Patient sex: F
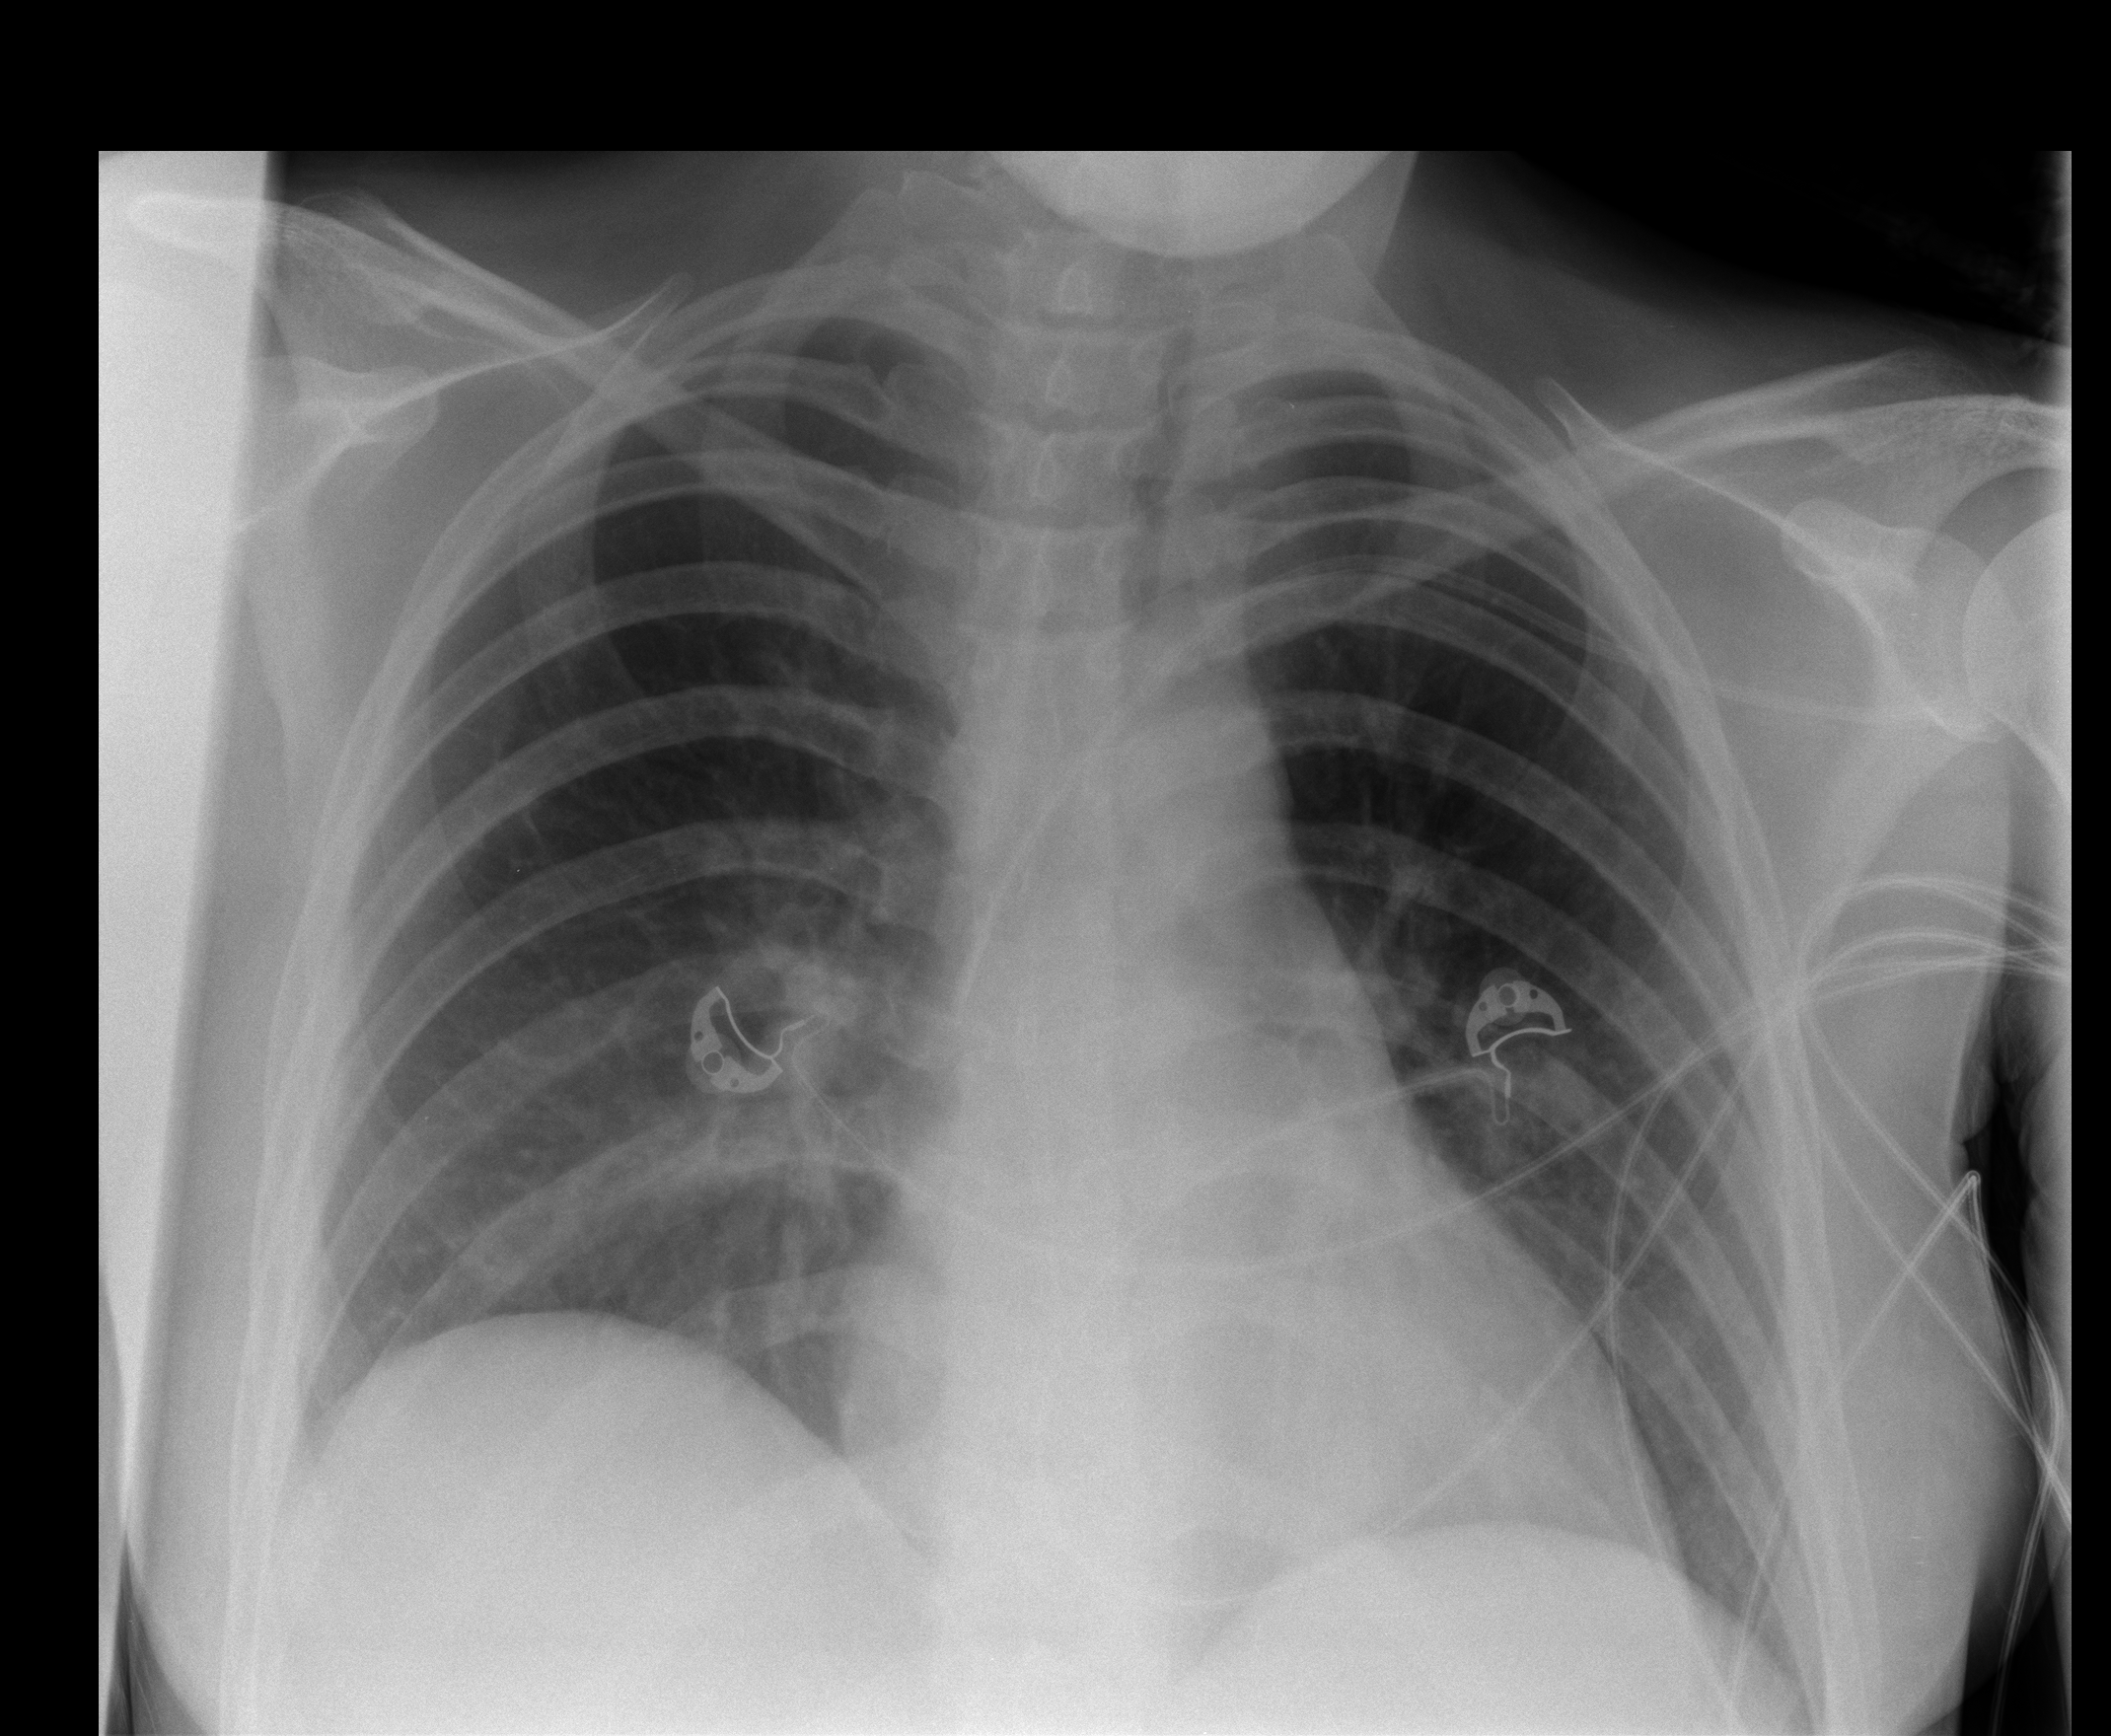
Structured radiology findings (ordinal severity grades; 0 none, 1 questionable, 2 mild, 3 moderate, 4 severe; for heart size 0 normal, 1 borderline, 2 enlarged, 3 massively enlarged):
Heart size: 0
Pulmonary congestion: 0
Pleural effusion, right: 0
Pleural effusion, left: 0
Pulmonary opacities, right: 1
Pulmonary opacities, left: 0
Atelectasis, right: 0
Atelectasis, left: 0